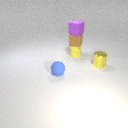
small blue rubber sphere in front of small yellow rubber cylinder